Question: I have could just simply design a list drop-down spinner ( when onclick on such spinner, a drop-down list appear) - however, what I want is when I click on such component the outcome is exactly like in the ), what happened next is shown in the below image - a blur search frame appears for some options. As the drop-down is so troublesome with a long list.
My opinion, I think that such component should be another component in Android app - not Spinner or there is a Spinner mode that I have not discovered?
I am looking forward to all of your advice or documentation!

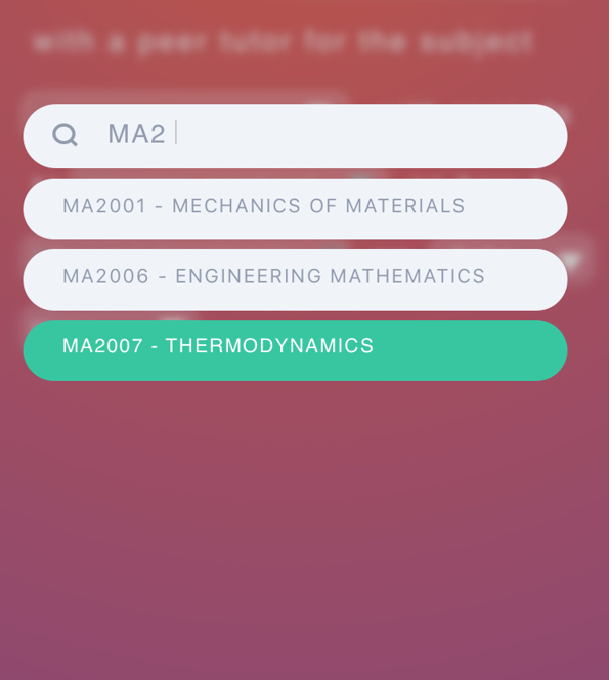
Answer: If you want your spinner to open as a dialog, you can do so by simply setting the 'spinnerMode' to "dialog" in the xml.
'''
android:spinnerMode="dialog"
'''
Now, if you wanted to customize the layout, You could create your own custom layout and use that for the dialog.